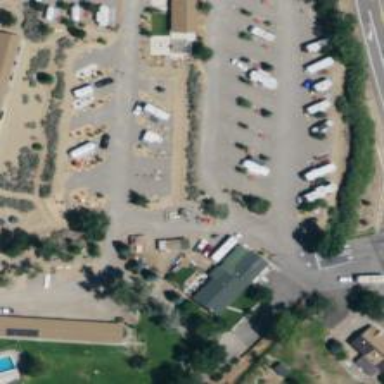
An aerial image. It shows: Caravan site with sanitary dump station.